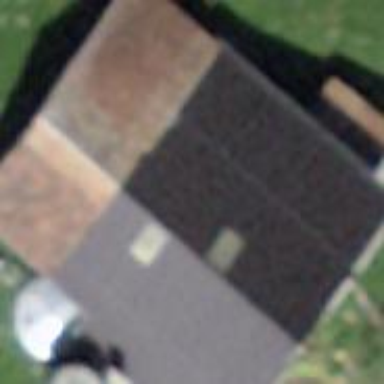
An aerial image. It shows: Rural barn.